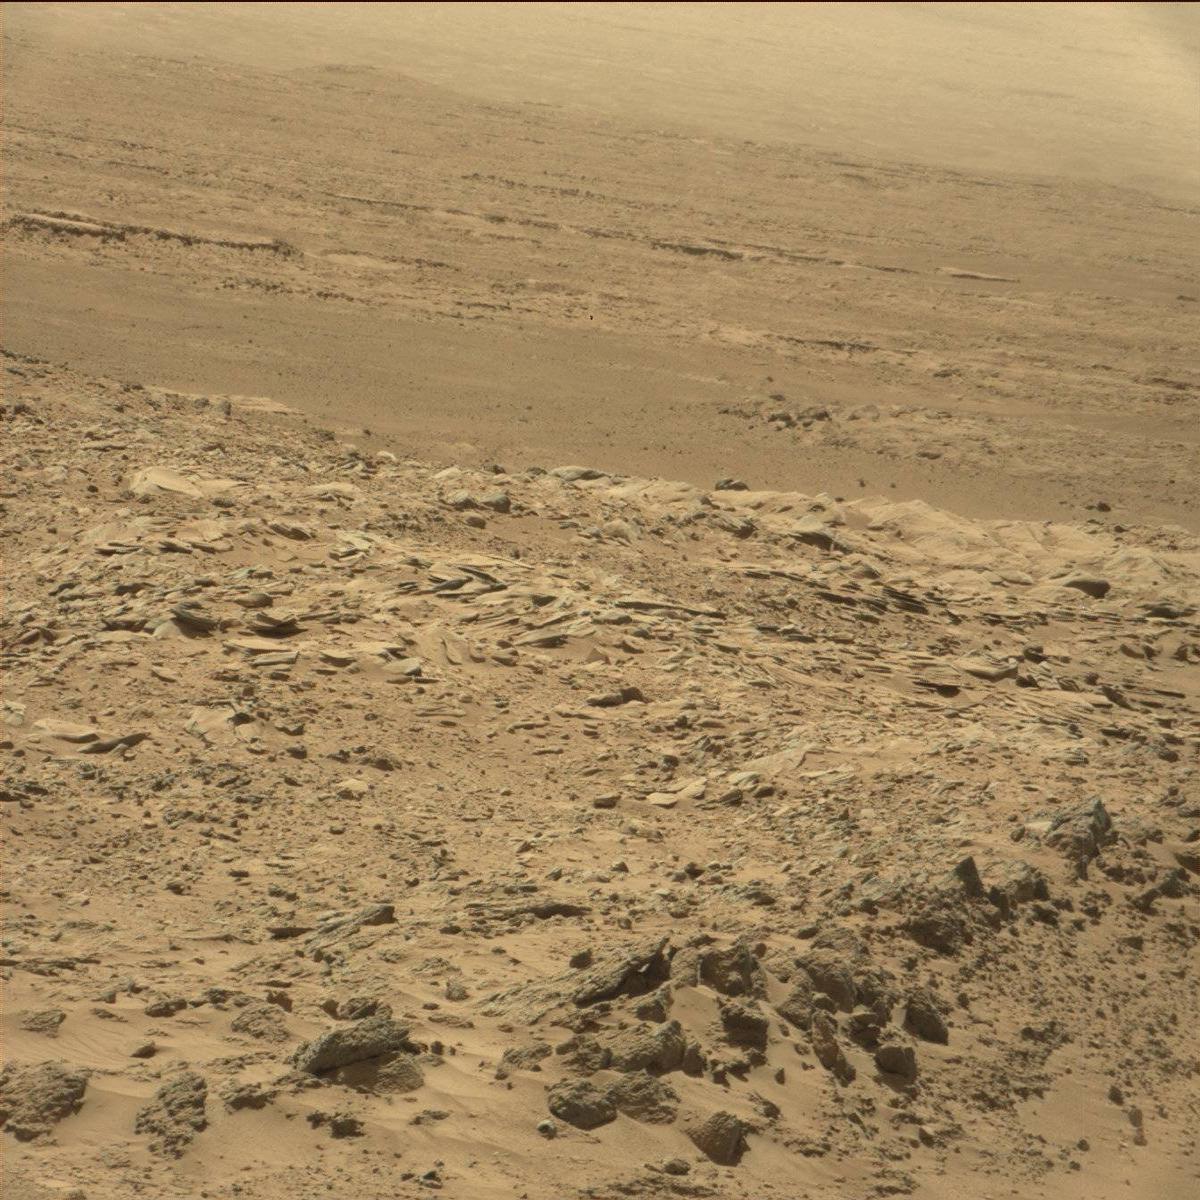
Terrain classes present: Bedrock, Ridge, Rock, Sand / Soil